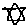
Label: star